Question: I've created two div and aligned them left and right using css inline property, the problem is that I can't set the width and height in percentage (not in pixel value), I've seen some alternatives of this question but I didn't get the solution yet,
This is what i want :
Here is a fiddle: <URL>. please update it with height in percentage value.
Here is the code :
'''
<style type="text/css">
.left-panel
{
background-color:#ccc;
width:10%;
height:100px;
}
.right-panel
{
background-color:Gray;
width:90%;
height:100px;
}
'''
First panel
Second panel
Any help gratefully received!
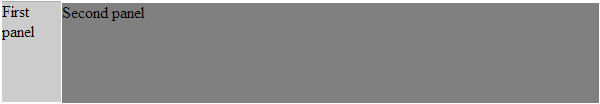
Answer: Use 'float:left'
'''
.left-panel
{
background-color:#ccc;
width:10%;
height:100px;
float:left;
}
.right-panel
{
background-color:Gray;
width:80%;
height:100px;
float:left;
}
'''
Demo: <URL>